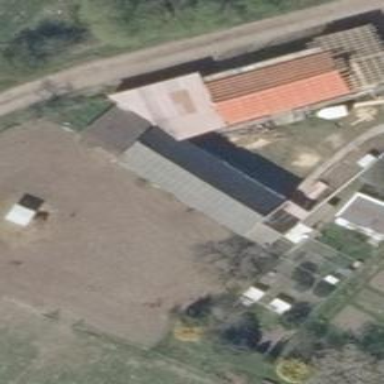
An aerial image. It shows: Shed.